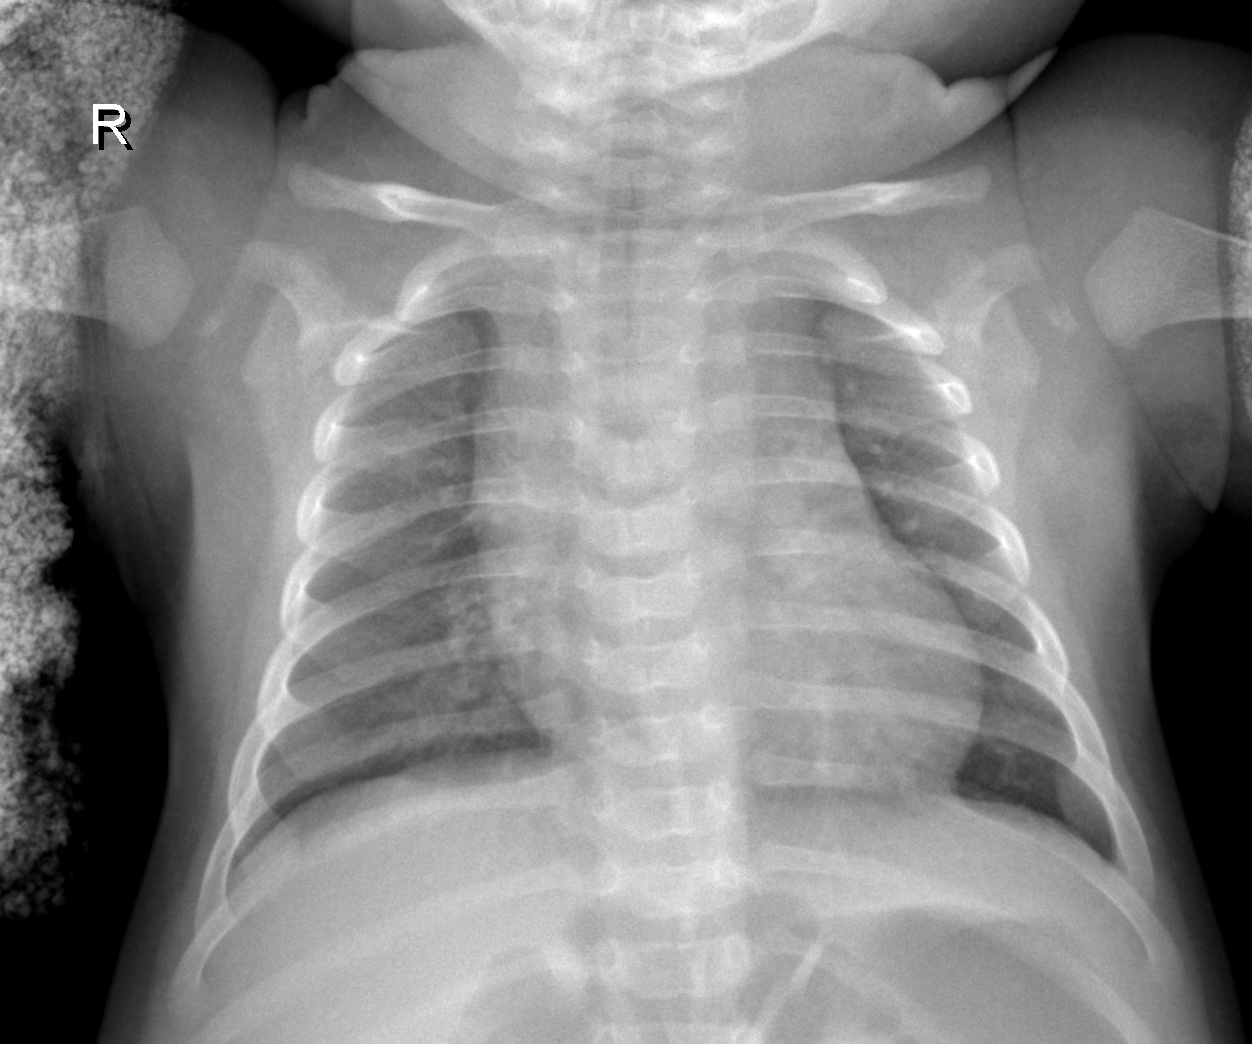
Diagnosis: NORMAL